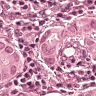
Metastatic tissue present: yes